Question: I have a general question that I have not found any answer to. I think it is important to ask this question so I know how to structure the whole application so I am on the right track from the very beginning.
I believe it is practical/efficient to add Multiple rows in one Query command. The below code adds 3 rows with 5 values in 5 columns at once.
See this image also of the table:

My question now is. This table will later have 100,000 columns where I am thinking of for example adding 10 rows at a time. Now imagine that this 'cmdString' will be EXTREMELY long.
My question simply is. Is this okay or is this the wrong way to go here when I add so much information in one query? (Is this the fastest way to do it or should I do the below code in another way?)
Thank you!
'''
void addMultipleRowWithValuesSQL()
{
String cmdString = "INSERT INTO DateTimes(DateTime,F1,F2,G1,G2) " +
"VALUES" +
"('201005011715','1',2,'3','4')," +
"('201005011730','5',6,'7','8')," +
"('201005011745','9',10,'11','12');";
using (SqlConnection conn = new SqlConnection(GetConnectionString()))
{
using (SqlCommand comm = new SqlCommand(cmdString))
{
try
{
comm.Connection = conn;
conn.Open();
int i = comm.ExecuteNonQuery();
if (i != 0)
{
MessageBox.Show(i + "Rows Added");
}
}
catch (SqlException ex)
{
MessageBox.Show(ex.ToString());
}
}
}
}
static private string GetConnectionString()
{
return "Data Source=(LocalDB)\MSSQLLocalDB;AttachDbFilename=C:\Users\andre\source\repos\TestDatabaseCreation\DatabaseTest.mdf;Integrated Security=True;Connect Timeout=30";
}
'''
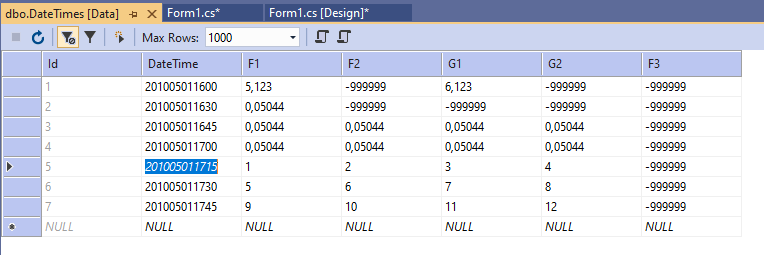
Answer: They call it , this link here will get you to a nice example that can explain.
<URL>